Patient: sex M, age 47
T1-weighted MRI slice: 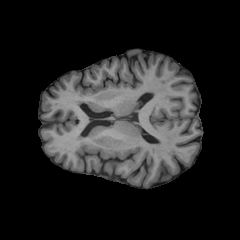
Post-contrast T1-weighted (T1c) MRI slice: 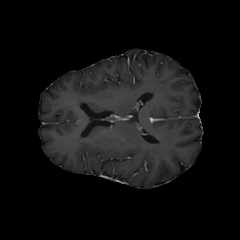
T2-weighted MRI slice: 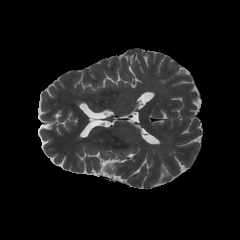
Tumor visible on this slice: no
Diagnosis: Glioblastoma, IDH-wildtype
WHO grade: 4